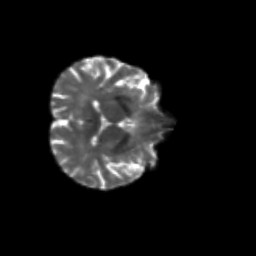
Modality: T2w
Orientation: axial
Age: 59
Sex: female
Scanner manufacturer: siemens
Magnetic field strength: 3 T
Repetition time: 4.71 s
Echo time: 0.0906 s